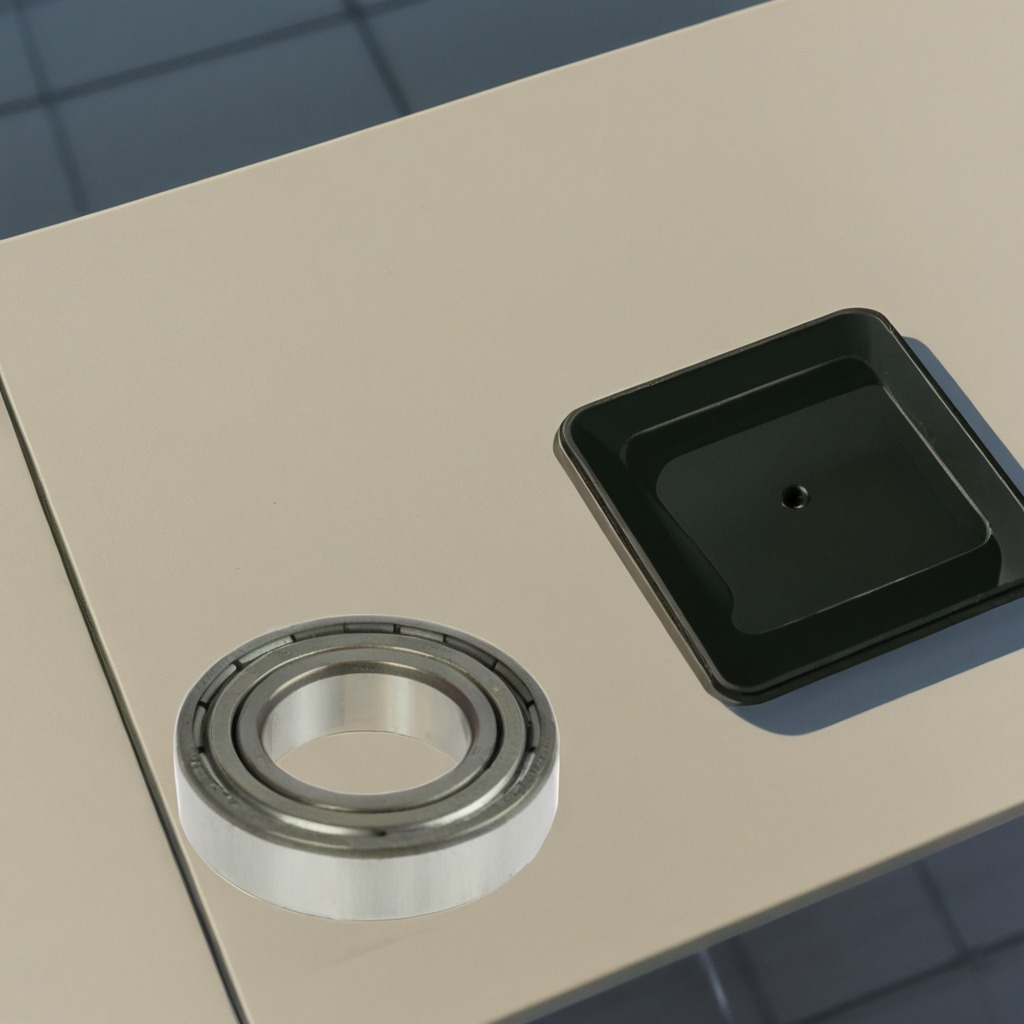
A metal ball bearing is lying on the textured surface of the utility table.